Question: I'm creating a custom dropdown box, and I want to register when the mouse is clicked outside the dropdown box, in order to hide it. Is it possible to detect a click outside a control? or should I make some mechanism on the containing form and check for mouseclick when any dropdownbox is open?

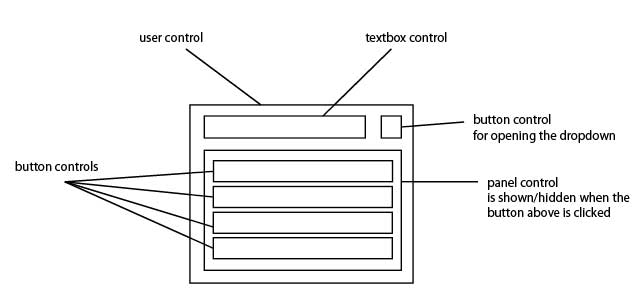
Answer: So I finally understand that you only want it to close when the user outside of it. In that case, the <URL> should work just fine... For some reason, I got the impression you wanted it to close whenever they moved the mouse outside of your custom dropdown. The 'Leave' event is raised whenever your control loses the focus, and if the user clicks on something else, it will certainly lose focus as the thing they clicked on gains the focus.
The documentation also says that this event cascades up and down the control chain as necessary:
> The 'Enter' and 'Leave' events are hierarchical and will cascade up and down the parent chain until the appropriate control is reached. For example, assume you have a Form with two GroupBox controls, and each GroupBox control has one TextBox control. When the caret is moved from one TextBox to the other, the 'Leave' event is raised for the TextBox and GroupBox, and the 'Enter' event is raised for the other GroupBox and TextBox.
Overriding your UserControl's 'OnLeave' method is the best way to handle this:
'''
protected override void OnLeave(EventArgs e)
{
// Call the base class
base.OnLeave(e);
// When this control loses the focus, close it
this.Hide();
}
'''
And then for testing purposes, I created a form that shows the drop-down UserControl on command:
'''
public partial class Form1 : Form
{
private UserControl1 customDropDown;
public Form1()
{
InitializeComponent();
// Create the user control
customDropDown = new UserControl1();
// Add it to the form's Controls collection
Controls.Add(customDropDown);
customDropDown.Hide();
}
private void button1_Click(object sender, EventArgs e)
{
// Display the user control
customDropDown.Show();
customDropDown.BringToFront(); // display in front of other controls
customDropDown.Select(); // make sure it gets the focus
}
}
'''
Everything works perfectly with the above code, for one thing: if the user clicks on a blank area of the form, the UserControl doesn't close. Hmm, why not? Well, because the form itself doesn't want the focus. Only can get the focus, and we didn't click on a control. And because nothing else stole the focus, the 'Leave' event never got raised, meaning that the UserControl didn't know it was supposed to close itself.
If you need the UserControl to close itself when the user clicks on a blank area in the form, you need some special case handling for that. Since you say that you're only concerned about , you can just handle the 'Click' event for the form, and set the focus to a different control:
'''
protected override void OnClick(EventArgs e)
{
// Call the base class
base.OnClick(e);
// See if our custom drop-down is visible
if (customDropDown.Visible)
{
// Set the focus to a different control on the form,
// which will force the drop-down to close
this.SelectNextControl(customDropDown, true, true, true, true);
}
}
'''
Yes, this last part feels like a hack. The better solution, as others have mentioned, is to use the <URL> provides an even simpler way to do the same thing.